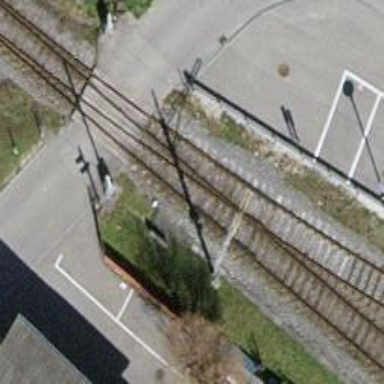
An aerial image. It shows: Railway switch.